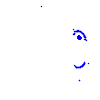
Particle: pion